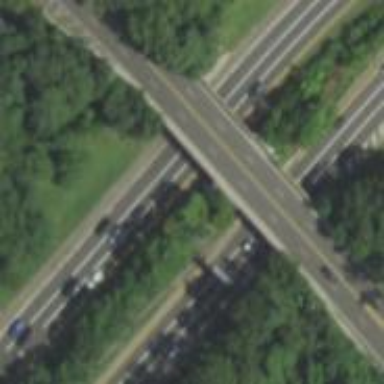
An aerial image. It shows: Man-made bridge.